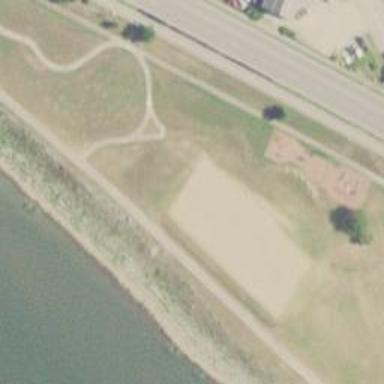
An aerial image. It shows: Sandy pitch designated for beach volleyball.